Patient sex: M
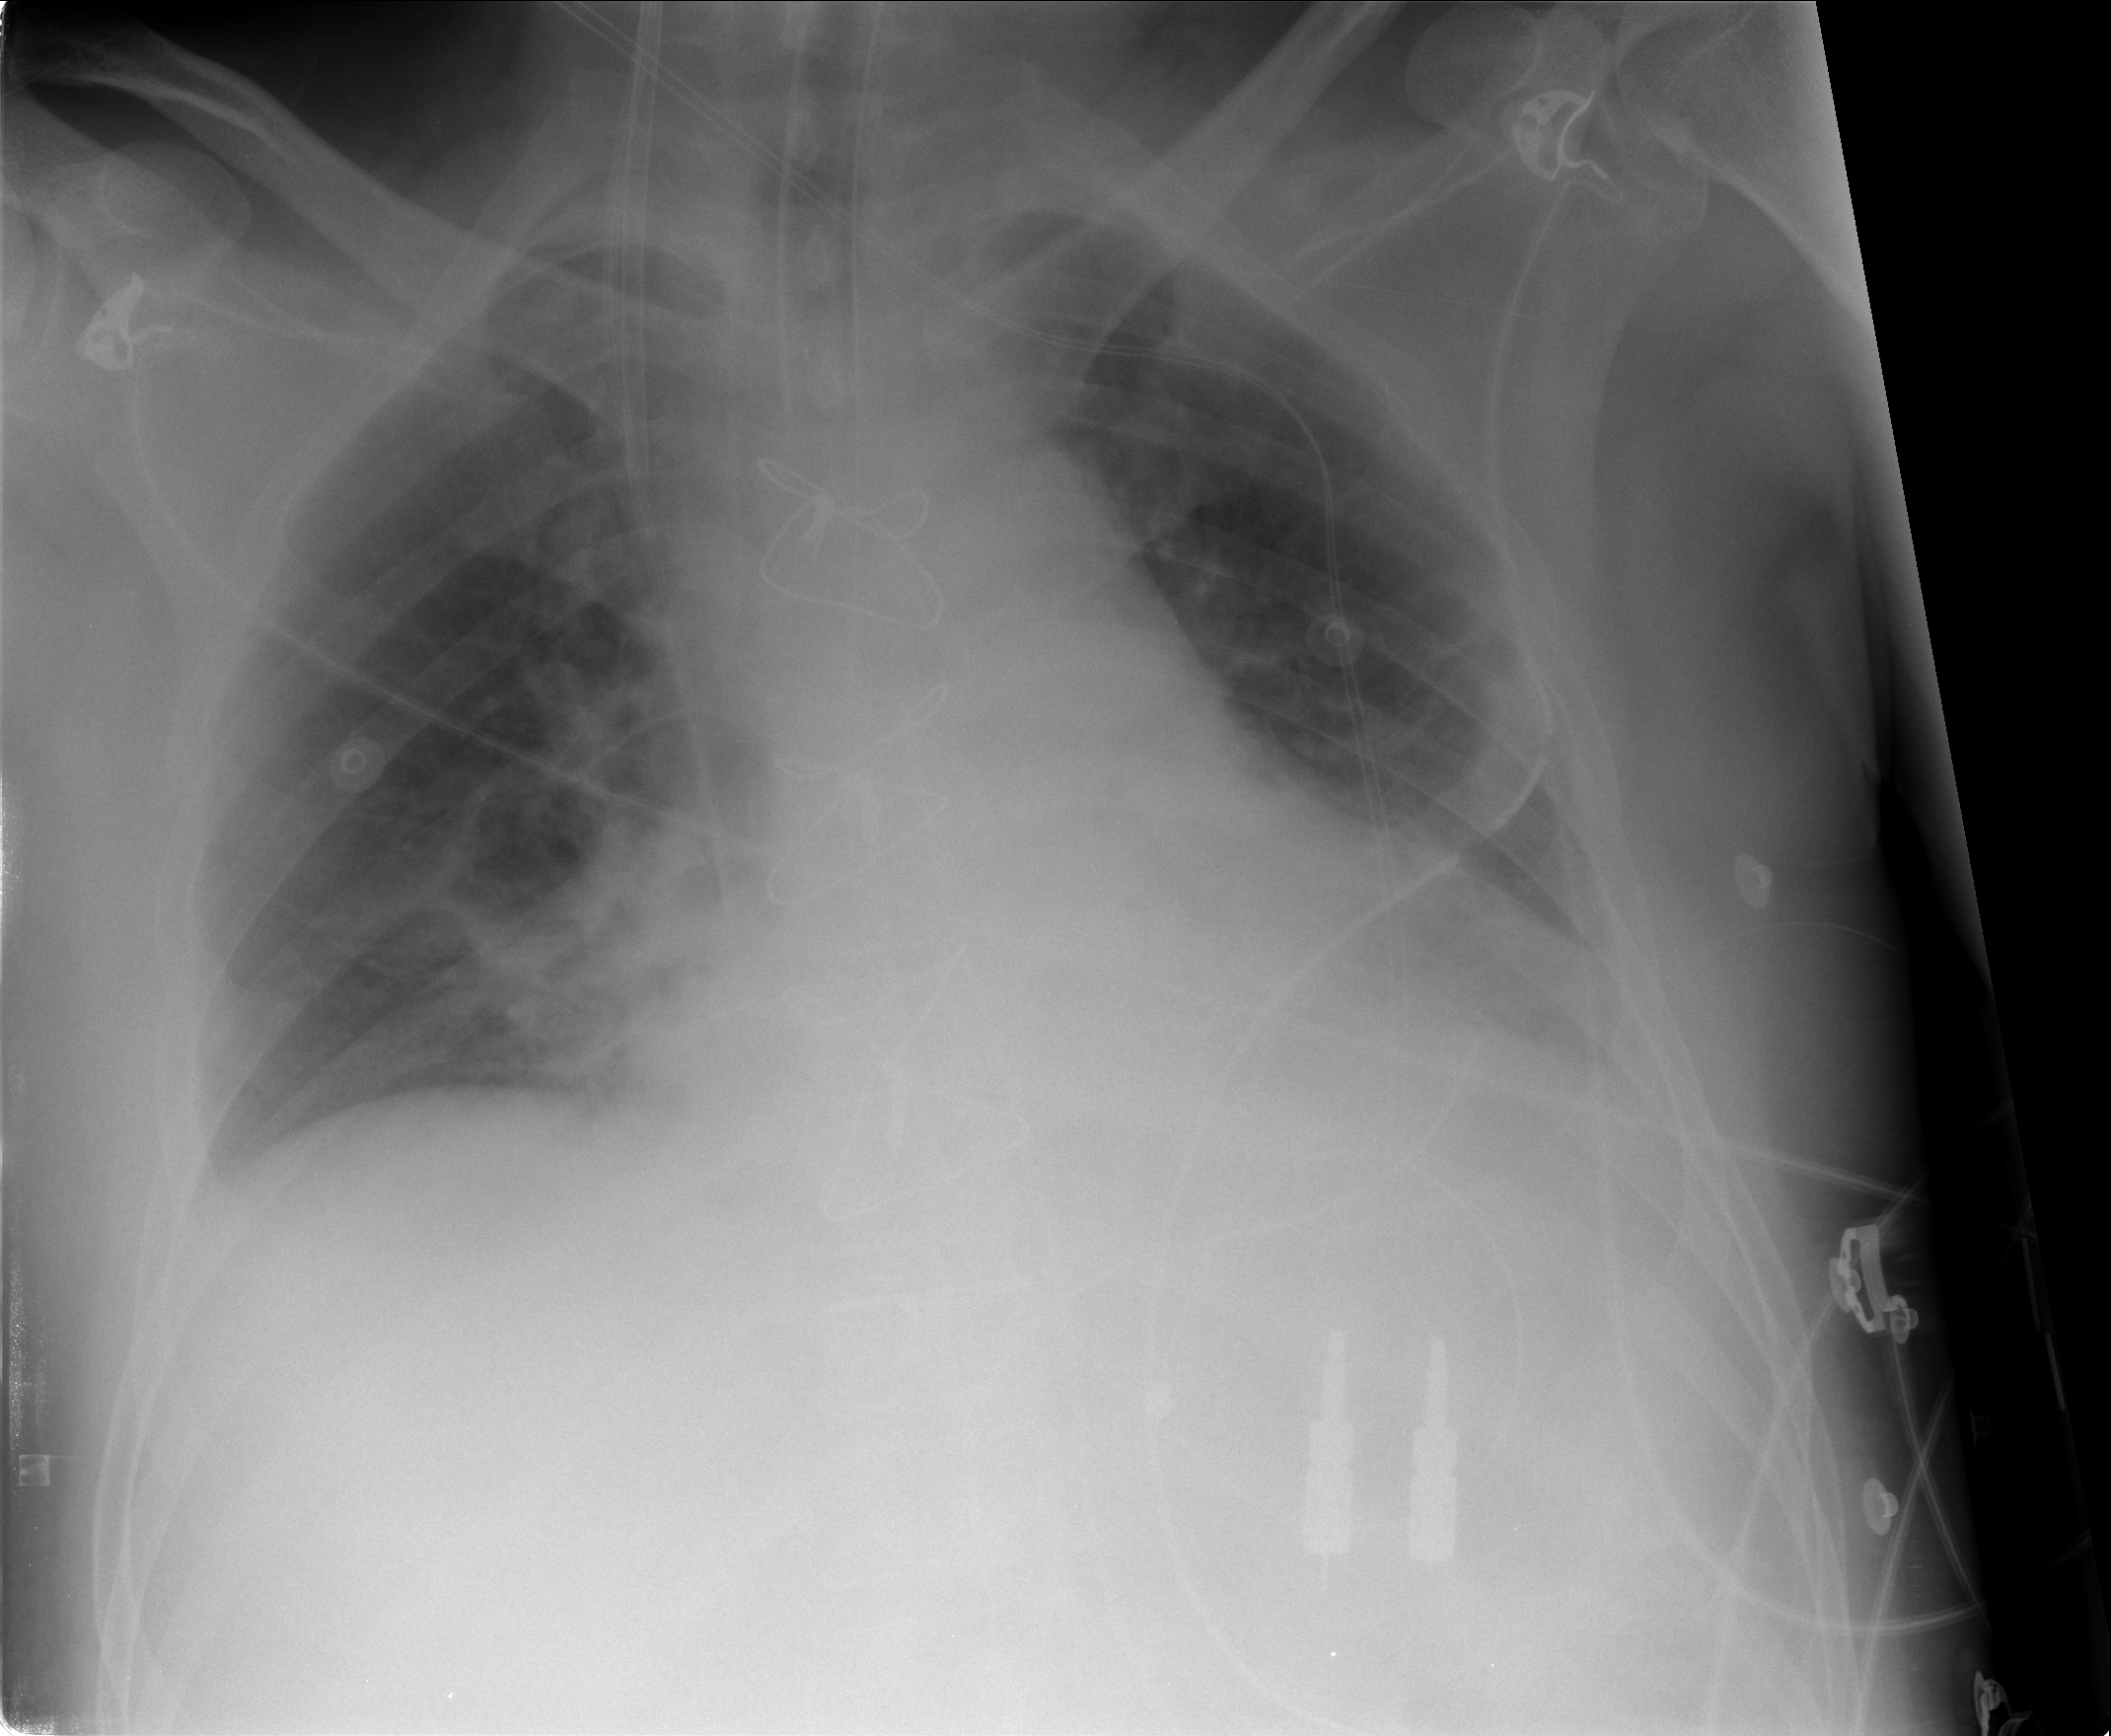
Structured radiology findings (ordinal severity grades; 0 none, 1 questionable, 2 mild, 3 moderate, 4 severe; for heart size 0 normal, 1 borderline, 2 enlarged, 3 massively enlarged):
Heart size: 0
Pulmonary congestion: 0
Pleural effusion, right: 0
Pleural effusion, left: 2
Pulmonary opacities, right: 0
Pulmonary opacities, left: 0
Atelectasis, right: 3
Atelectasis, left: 0